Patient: sex M, age 57
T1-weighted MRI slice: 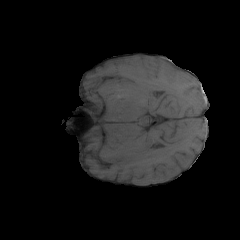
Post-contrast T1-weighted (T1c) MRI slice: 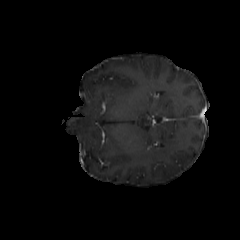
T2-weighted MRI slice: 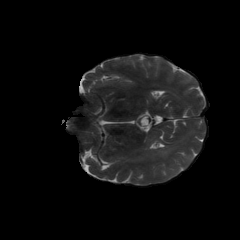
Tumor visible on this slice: yes
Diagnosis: Glioblastoma, IDH-wildtype
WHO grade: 4